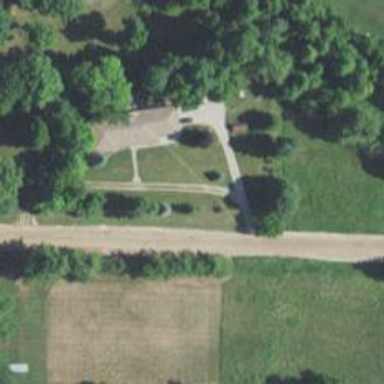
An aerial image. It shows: Driveway leading to service road.